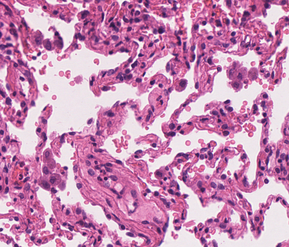
Tumor epithelial tissue: no
Tumor-associated stroma tissue: no
Normal tissue: yes